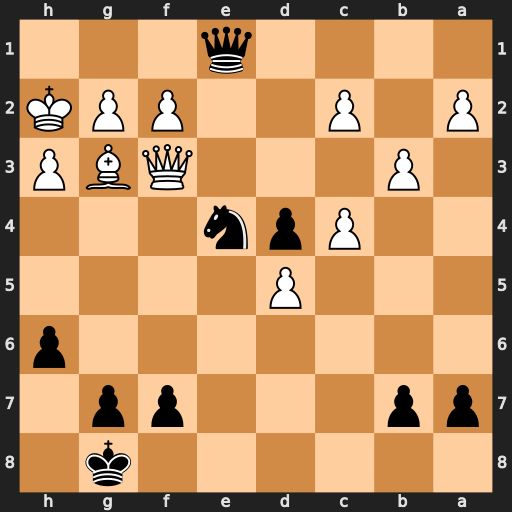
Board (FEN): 6k1/pp3pp1/7p/3P4/2Ppn3/1P3QBP/P1P2PPK/4q3
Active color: b
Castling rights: -
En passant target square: -
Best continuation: Nd2 Qd3 Nf1+ Qxf1 Qxf1